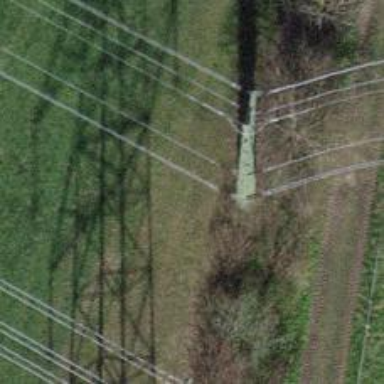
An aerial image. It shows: Power pole.